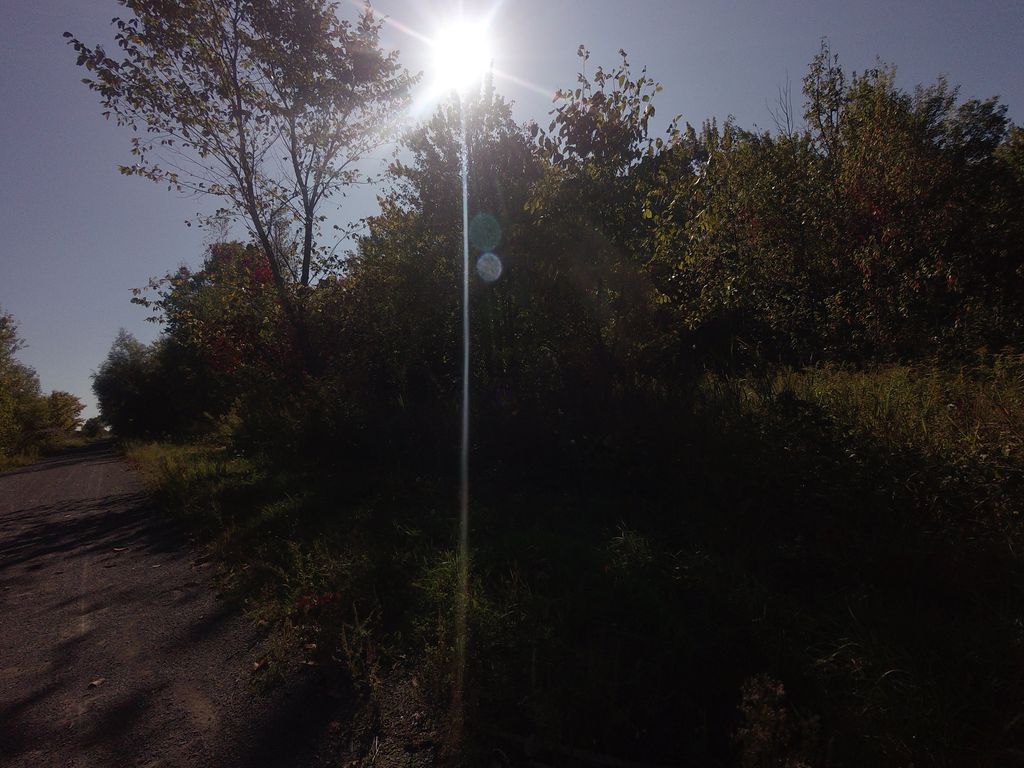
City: ottawa-gatineau